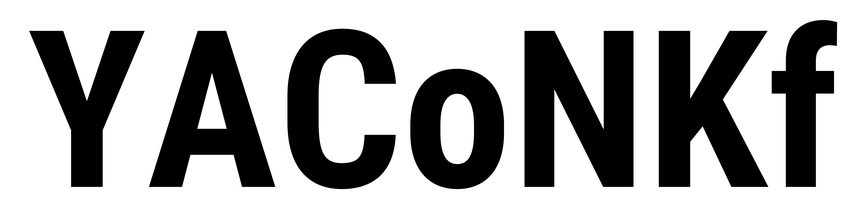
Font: Roboto_Condensed_Bold